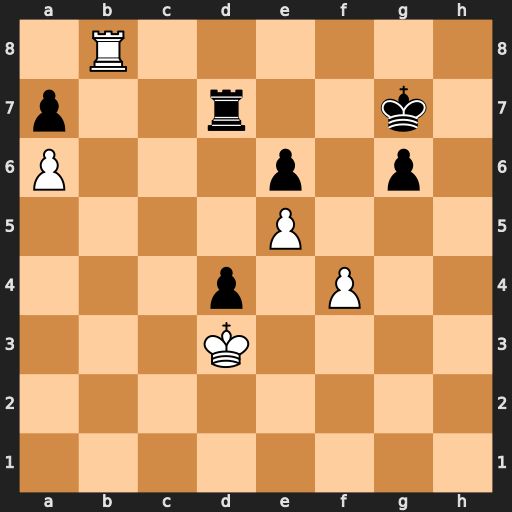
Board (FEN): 1R6/p2r2k1/P3p1p1/4P3/3p1P2/3K4/8/8
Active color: w
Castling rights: -
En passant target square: -
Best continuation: Rb7 Rf7 Kxd4